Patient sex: M
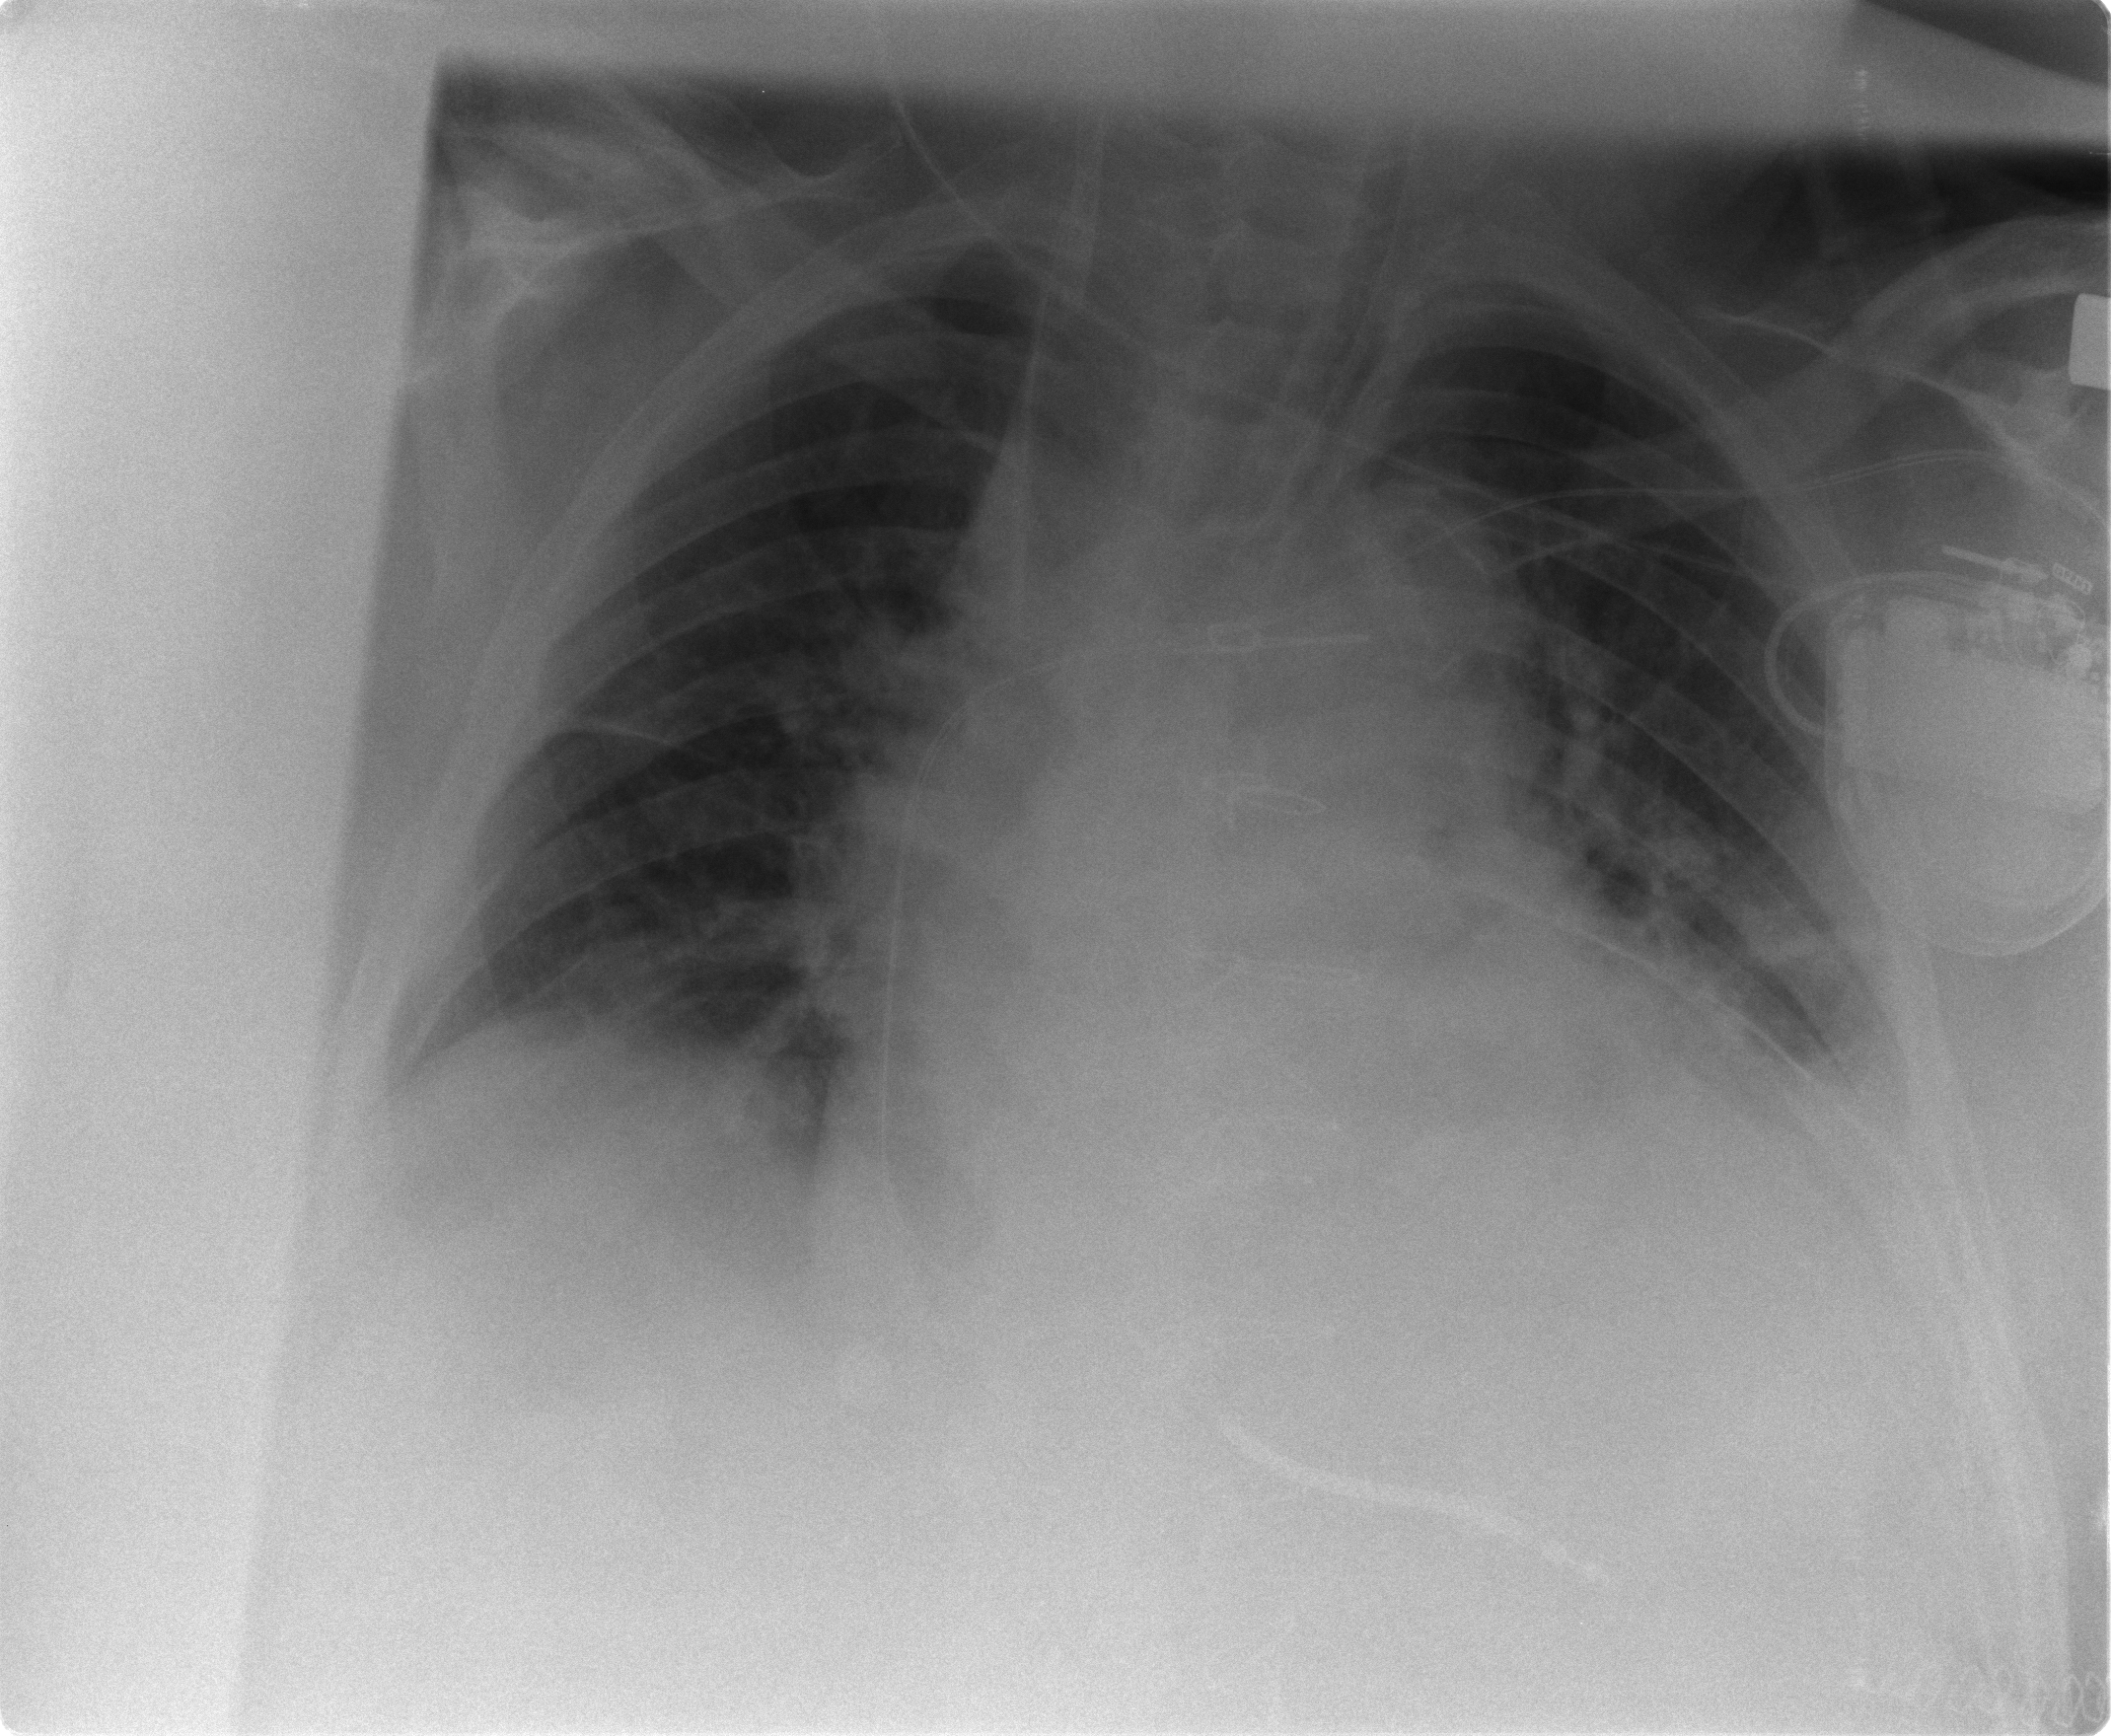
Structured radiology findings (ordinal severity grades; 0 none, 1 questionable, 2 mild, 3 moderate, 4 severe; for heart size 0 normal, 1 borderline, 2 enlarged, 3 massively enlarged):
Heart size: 2
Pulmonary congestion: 2
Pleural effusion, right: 1
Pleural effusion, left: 2
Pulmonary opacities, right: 0
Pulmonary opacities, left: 1
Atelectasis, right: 2
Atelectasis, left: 2